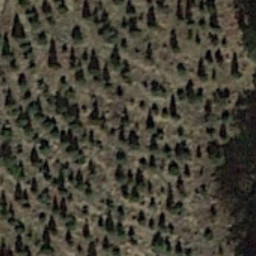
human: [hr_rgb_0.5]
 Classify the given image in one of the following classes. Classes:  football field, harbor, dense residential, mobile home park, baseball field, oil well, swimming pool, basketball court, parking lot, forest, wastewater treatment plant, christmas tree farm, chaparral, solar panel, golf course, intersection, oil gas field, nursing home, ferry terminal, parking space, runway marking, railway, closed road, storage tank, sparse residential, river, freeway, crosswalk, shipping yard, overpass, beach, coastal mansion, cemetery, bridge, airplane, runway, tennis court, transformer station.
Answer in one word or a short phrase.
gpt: christmas tree farm